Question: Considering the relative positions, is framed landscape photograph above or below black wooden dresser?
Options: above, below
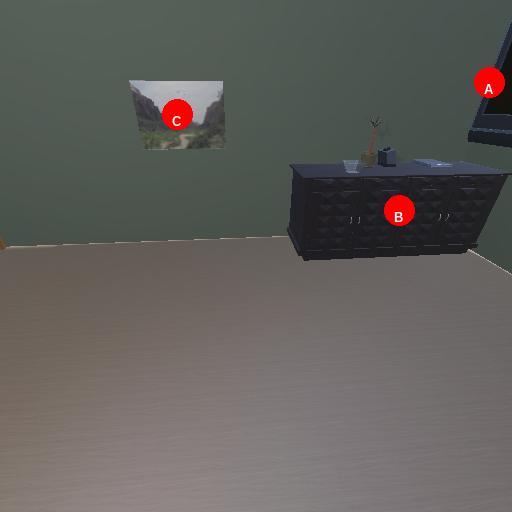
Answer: above